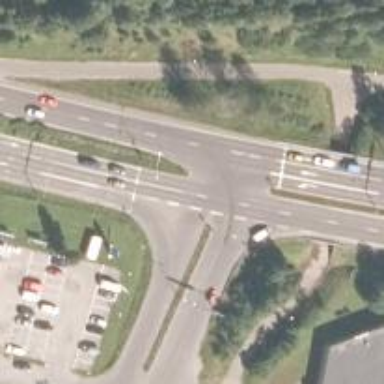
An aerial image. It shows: Trunk highway.